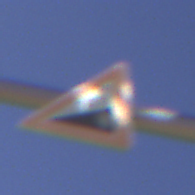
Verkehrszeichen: Steigung10
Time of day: MorningAfternoon
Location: Outdoor (Nature)
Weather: Clear
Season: NotSpecified
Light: Natural